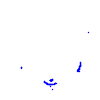
Particle: proton